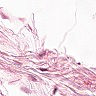
Metastatic tissue present: no